Current action and preconditions to check: trajectory_clear

Your task: For each precondition in the list above, predict whether it will hold at this action.

Consider the current scene as observed from the mobile robot's camera, and analyze the predicted future states of all dynamic agents (e.g., people, animals, vehicles, or any moving entities) within the NEXT SECOND.

IMPORTANT: Only answer "very likely" if you are absolutely certain—based on strong, clear evidence—that a dynamic agent will violate the precondition in the predicted future state. Do NOT answer "very likely" for unlikely, ambiguous, or low-probability risks.

Ask yourself for each precondition: Is there a high probability, with clear and convincing evidence, that the predicted future states of any dynamic agent will interfere with the predicted future state of the currently executing action within the NEXT SECOND, causing that precondition to fail?

Assess the risk level based on these predictions. Use "likely" or "very likely" if motions create a clear risk of interference.

Use "neutral" or "improbable" if agents are nearby but their predicted paths are clearly diverging or non-conflicting.

Failure Risk Categories: "very improbable", "improbable", "neutral", "likely", "very likely"

Answer Format: Output ONLY the probability_of_failure value from these categories: "very improbable", "improbable", "neutral", "likely", "very likely"

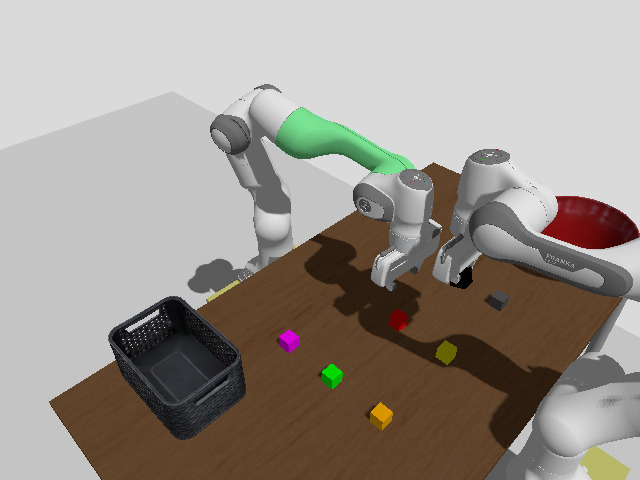

Answer: neutral